Question: I have run a model that predicts whether an image is a lake or an ocean. I have been able to serve this model successfully on my local host where I upload an image and it predicts the class (ocean or lake) as well as the probability/confidence. I can return that result or I can return the image, but for some reason I cannot return both the image and the prediction result.
I have searched stackoverflow and github and tried many different things per the comment code. I can display an image from the web, but I can't display the image that was uploaded. I have read and leveraged code from Github but that only returns the image without the prediction results
'''
from flask import Flask, flash, request, redirect, url_for
import os
from werkzeug import secure_filename
from flask import send_from_directory
UPLOAD_FOLDER = ''
ALLOWED_EXTENSIONS = set(['jpg'])
app = Flask(__name__)
app.config['UPLOAD_FOLDER'] = UPLOAD_FOLDER
def allowed_file(filename):
return '.' in filename and filename.rsplit('.', 1)[1].lower() in ALLOWED_EXTENSIONS
@app.route('/', methods=['GET', 'POST'])
def upload_file():
if request.method == 'POST':
# check if the post request has the file part
if 'file' not in request.files:
flash('No file part')
return redirect(request.url)
file = request.files['file']
# if user does not select file, browser also
# submit an empty part without filename
if file.filename == '':
flash('No selected file')
return redirect(request.url)
if file and allowed_file(file.filename):
filename = secure_filename(file.filename)
file.save(os.path.join(app.config['UPLOAD_FOLDER'], filename))
image = open_image(filename)
image_url = url_for('uploaded_file', filename=filename)
#print(learn.predict(image))
ok = learn.predict(image)
first = round(ok[2].data.tolist()[0], 4)*100
second = round(ok[2].data.tolist()[1], 4)*100
if first > second:
okp = first
else:
okp = second
#return redirect(url_for('uploaded_file', filename=filename)) I can get this to work
#return '''url_for('uploaded_file', filename=filename)'''
#return '''<img src = "{}"/>'''
#return '''<h1>The prediction is: {}</h1><h1>With a confidence of: {}%'''.format(ok[0], okp)
return '''<h1>The prediction is: {}</h1><h1>With a confidence of: {}%</h1>
<img src= "{{image_url}}" height = "85" width="200"/>'''.format(ok[0], okp)
#return '''<img src = "{{send_from_directory(app.config['UPLOAD_FOLDER'], filename)}}"/>'''
return '''
<!doctype html>
<title>Upload new File</title>
<h1>Upload a jpg of an Ocean or a Lake</h1>
<form method=post enctype=multipart/form-data>
<input type=file name=file>
<input type=submit value=Upload>
</form>
'''
@app.route('/uploads/<filename>')
def uploaded_file(filename):
return send_from_directory(app.config['UPLOAD_FOLDER'], filename)
if __name__ == '__main__':
app.run(port=5000, debug=False)
'''
This is what I get:
The prediction is: oceans
With a confidence of: 94.66%
Then the icon of a pic when a pic is not there

I would like to show the image that was uploaded along with the results.
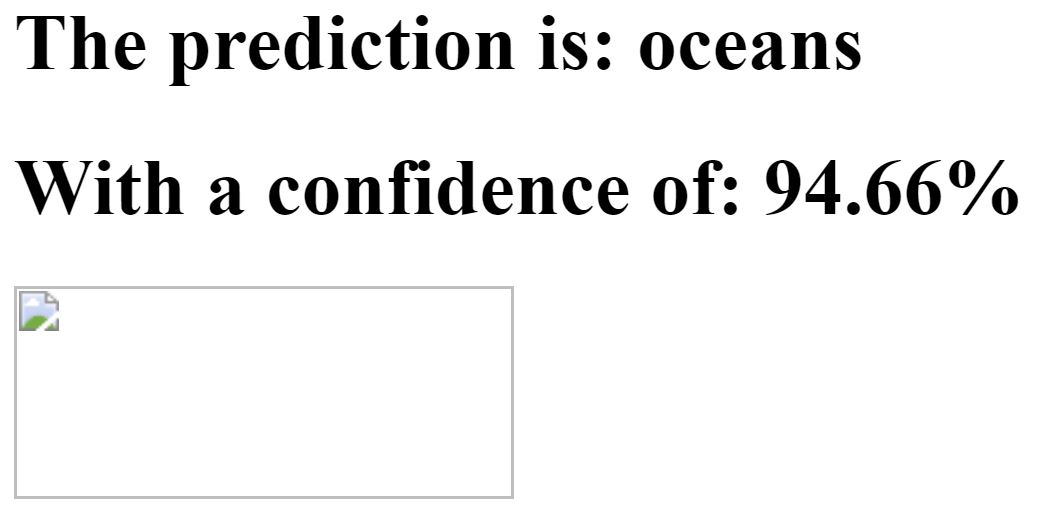
Answer: Just put the 'image_url' value in your '<img href="...">' attribute:
'''
return '''<h1>The prediction is: {}</h1><h1>With a confidence of: {}%</h1>
<img src="{}" height = "85" width="200"/>'''.format(ok[0], okp, image_url)
'''
You can't use '{{image_url}}' syntax, that'd require that you used the Jinja2 template feature of Flask.
'image_url' is the string that you generated for the 'uploaded_file()' view, so the browser knows where to load the image from to fill the '<img />' tag in the HTML page.